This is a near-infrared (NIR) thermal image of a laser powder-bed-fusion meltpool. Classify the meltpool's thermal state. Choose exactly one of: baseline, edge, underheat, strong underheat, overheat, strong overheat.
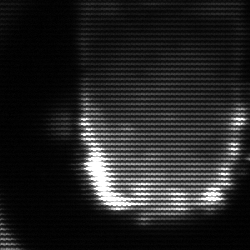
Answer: baseline